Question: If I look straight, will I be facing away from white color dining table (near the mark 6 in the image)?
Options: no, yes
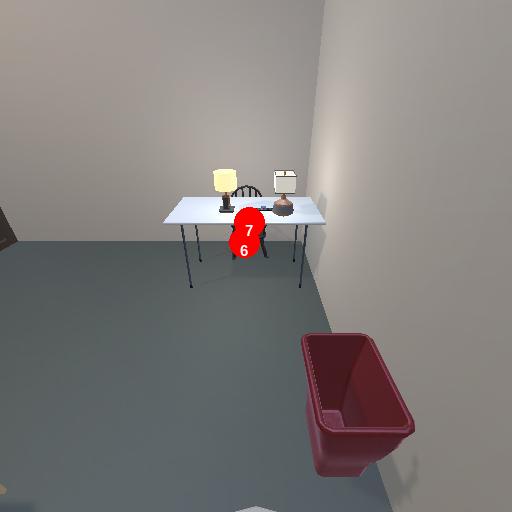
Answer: no